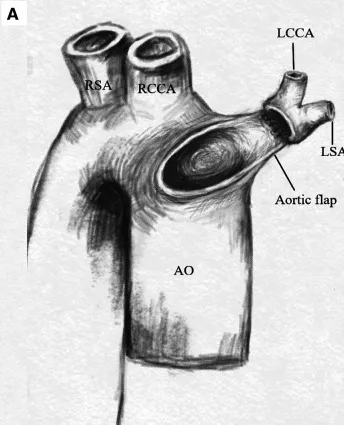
(A) A pedicle flap was created in the anteriolateral wall of the ascending aorta. The aortic flap was turned upward and anastomosed with the posterior wall of the LBA.
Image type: radiology (mri)